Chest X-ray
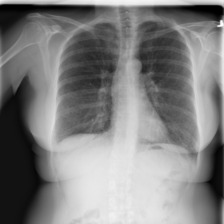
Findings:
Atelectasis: negative
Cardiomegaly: negative
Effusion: negative
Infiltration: negative
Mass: negative
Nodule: negative
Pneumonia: negative
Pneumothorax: negative
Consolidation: negative
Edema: negative
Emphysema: negative
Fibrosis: negative
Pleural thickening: negative
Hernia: negative